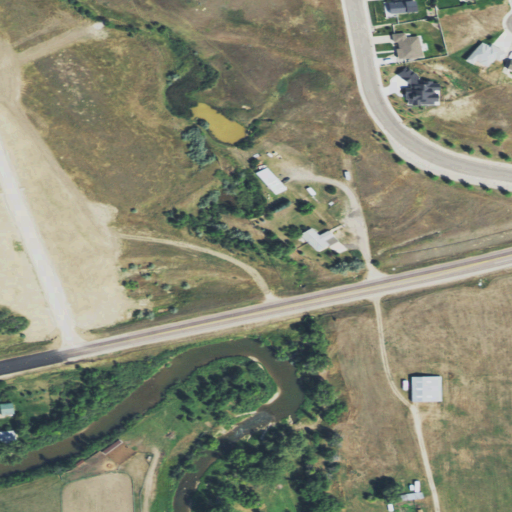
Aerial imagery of valley in Wyoming named Gillispie Draw containing shrub, woody wetlands, open development, low intensity development, grassland, herbaceous wetlands, cultivated crops, and medium intensity development